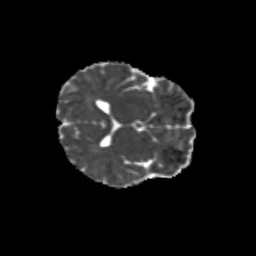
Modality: MD
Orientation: axial
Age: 11
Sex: male
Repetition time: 9.4 s
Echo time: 0.089 s